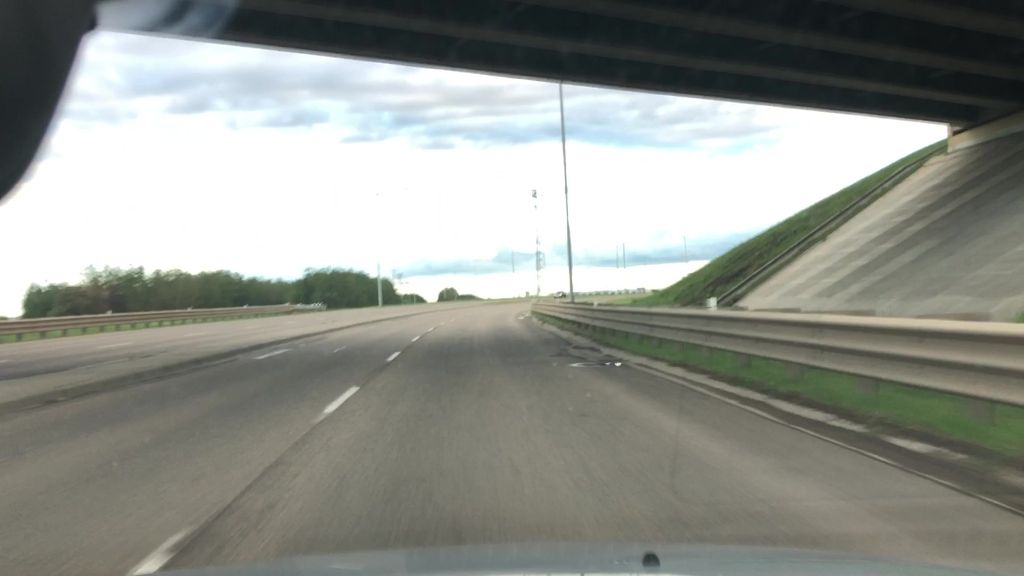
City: edmonton